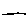
Label: line